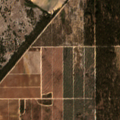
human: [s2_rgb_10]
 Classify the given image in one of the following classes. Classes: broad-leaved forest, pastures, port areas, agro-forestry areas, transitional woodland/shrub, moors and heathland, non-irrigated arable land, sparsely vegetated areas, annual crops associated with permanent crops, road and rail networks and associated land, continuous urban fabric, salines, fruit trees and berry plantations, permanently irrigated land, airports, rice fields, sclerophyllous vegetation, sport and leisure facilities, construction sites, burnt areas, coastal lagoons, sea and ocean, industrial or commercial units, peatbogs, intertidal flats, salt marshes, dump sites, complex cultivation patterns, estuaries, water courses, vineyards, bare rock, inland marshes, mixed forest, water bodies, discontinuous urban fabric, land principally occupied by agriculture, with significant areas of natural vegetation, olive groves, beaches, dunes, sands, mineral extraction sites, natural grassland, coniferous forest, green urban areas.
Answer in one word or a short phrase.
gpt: permanently irrigated land, vineyards, agro-forestry areas, broad-leaved forest, transitional woodland/shrub